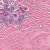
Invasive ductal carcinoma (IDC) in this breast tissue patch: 0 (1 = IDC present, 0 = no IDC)